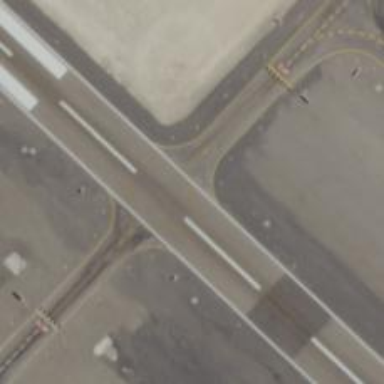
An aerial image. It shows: Image of taxiway at airport.